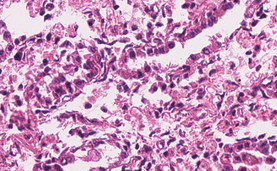
Tumor epithelial tissue: no
Tumor-associated stroma tissue: no
Normal tissue: yes